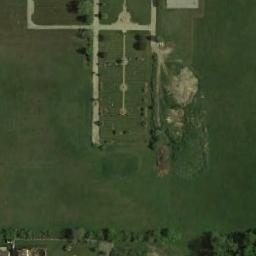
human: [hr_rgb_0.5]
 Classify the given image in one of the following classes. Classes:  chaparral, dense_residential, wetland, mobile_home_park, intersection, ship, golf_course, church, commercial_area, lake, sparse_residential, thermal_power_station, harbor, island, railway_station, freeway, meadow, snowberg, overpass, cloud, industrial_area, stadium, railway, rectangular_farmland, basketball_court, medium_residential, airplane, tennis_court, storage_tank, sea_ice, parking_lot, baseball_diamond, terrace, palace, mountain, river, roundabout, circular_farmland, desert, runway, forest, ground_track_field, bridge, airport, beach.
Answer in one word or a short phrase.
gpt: meadow